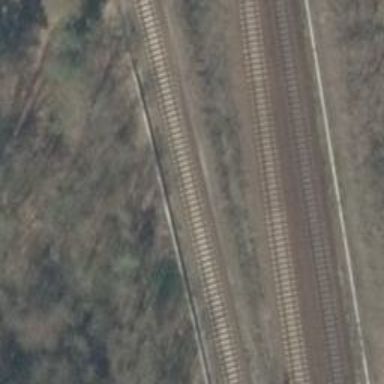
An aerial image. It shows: Junction on the railway.